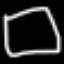
Label: square